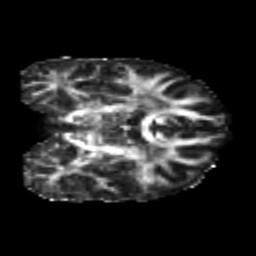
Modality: FA
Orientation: coronal
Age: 20
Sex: male
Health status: healthy
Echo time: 0.074 s